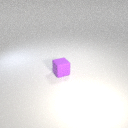
small purple rubber cube